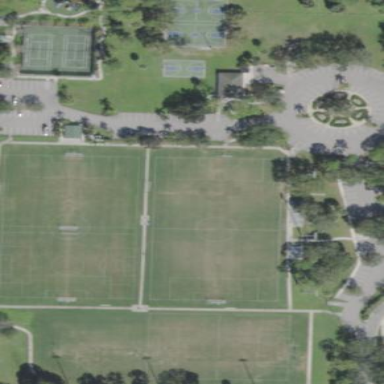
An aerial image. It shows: Soccer pitch for leisure land activities.